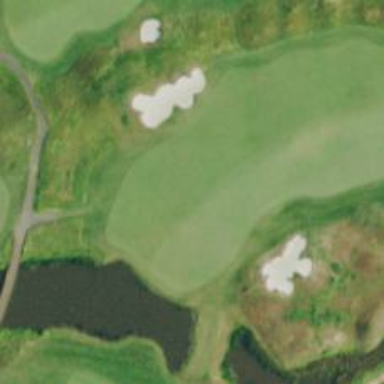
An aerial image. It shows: View of golf hole.